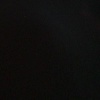
Label: space